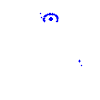
Particle: pion